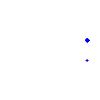
Particle: proton